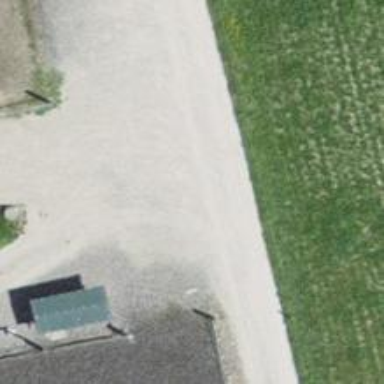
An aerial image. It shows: Track road with grade1 pebblestone surface.